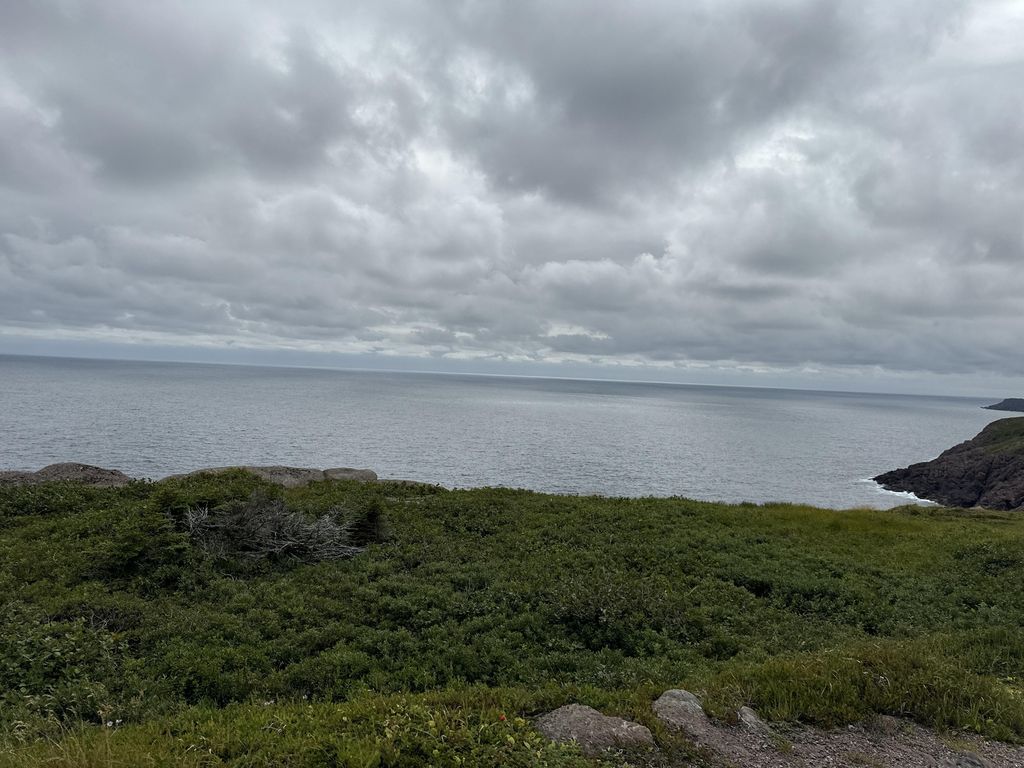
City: st_johns